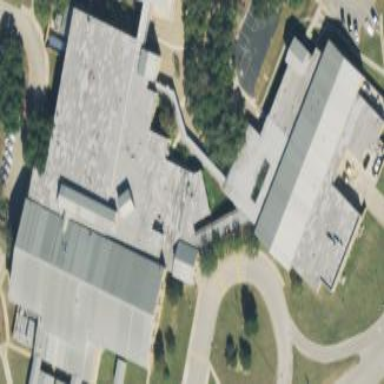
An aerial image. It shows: School building.